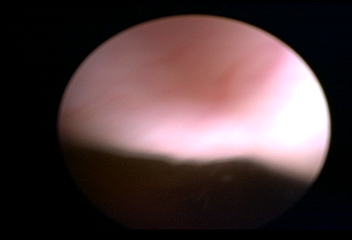
Modality: WLC
Class: Normal mucosa
Bladder cancer association: No